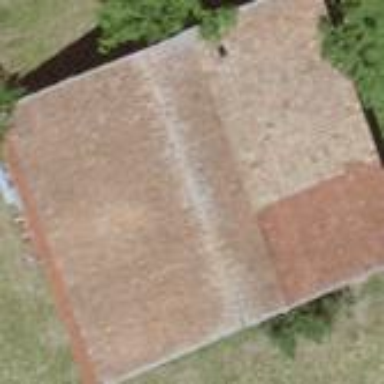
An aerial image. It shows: Rural barn.